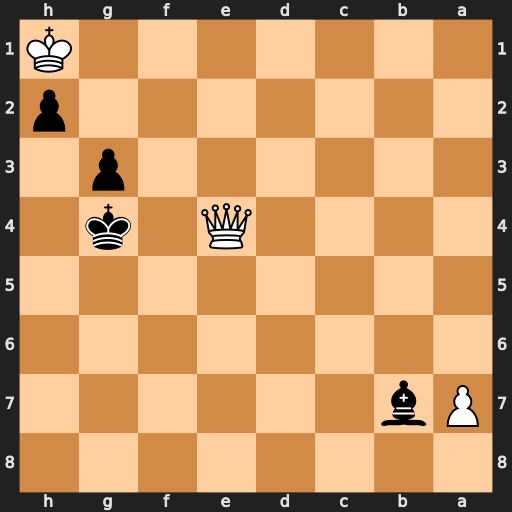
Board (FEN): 8/Pb6/8/8/4Q1k1/6p1/7p/7K
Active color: b
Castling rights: -
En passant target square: -
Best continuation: Bxe4#